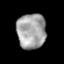
Tissue: prostate
Cell type: Epithelial cells
Senescence score: 0.3416
Nuclear area (px): 1001
Mean DAPI intensity: 163.409